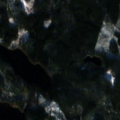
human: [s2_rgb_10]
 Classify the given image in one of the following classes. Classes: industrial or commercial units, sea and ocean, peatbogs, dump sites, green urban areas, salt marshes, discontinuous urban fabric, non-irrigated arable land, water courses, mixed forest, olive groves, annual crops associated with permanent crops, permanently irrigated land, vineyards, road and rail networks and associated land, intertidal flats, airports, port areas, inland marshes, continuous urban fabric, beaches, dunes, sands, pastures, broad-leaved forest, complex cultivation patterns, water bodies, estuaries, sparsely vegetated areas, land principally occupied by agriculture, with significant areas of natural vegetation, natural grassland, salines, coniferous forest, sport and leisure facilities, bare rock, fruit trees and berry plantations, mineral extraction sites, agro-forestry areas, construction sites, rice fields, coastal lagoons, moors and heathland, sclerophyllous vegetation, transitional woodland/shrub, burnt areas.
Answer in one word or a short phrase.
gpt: coniferous forest, water bodies